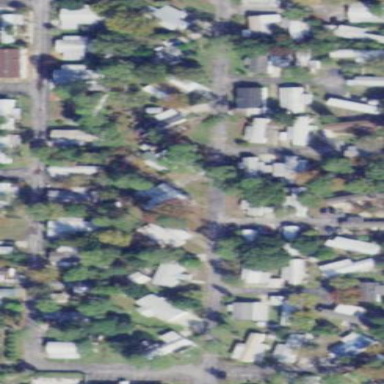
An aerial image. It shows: Residential area designated as trailer park.